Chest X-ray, PA view. Patient: 61 years old, sex M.
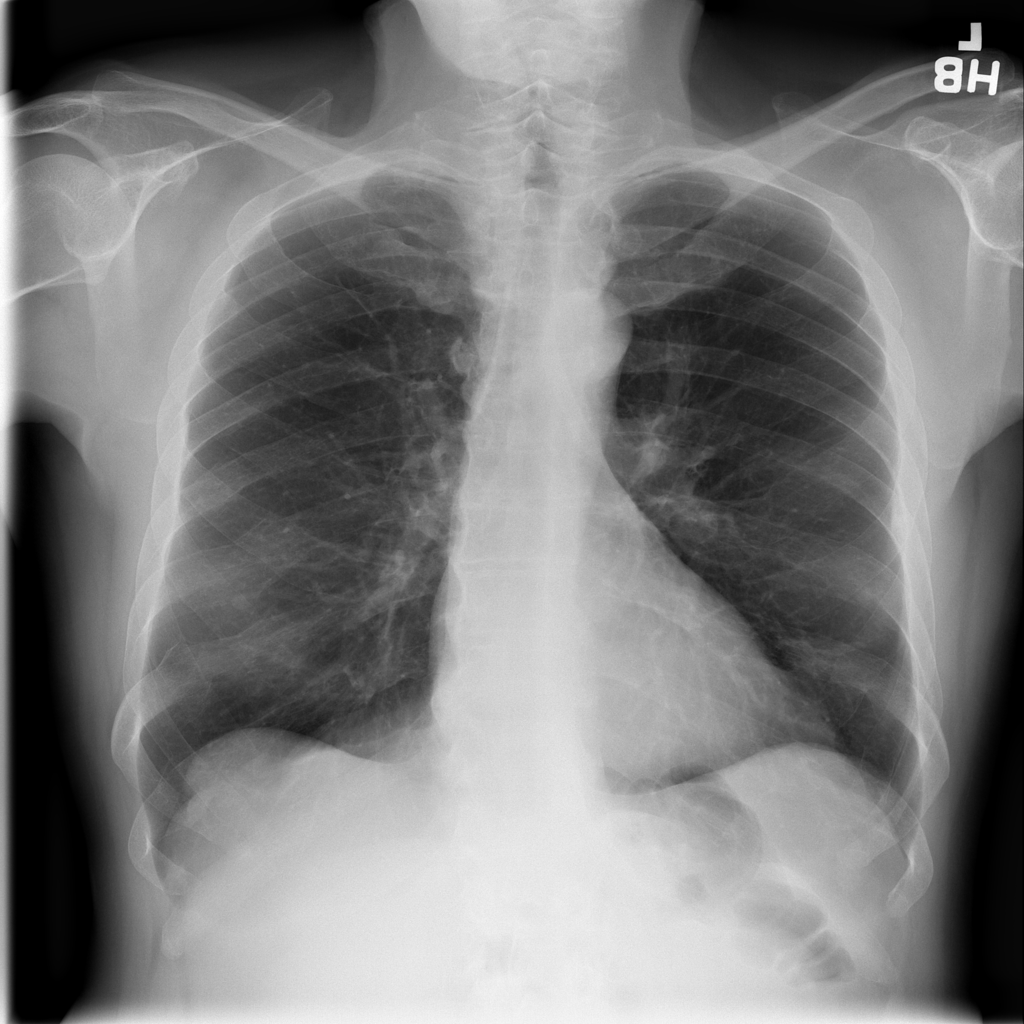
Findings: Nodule